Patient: sex M, age 77
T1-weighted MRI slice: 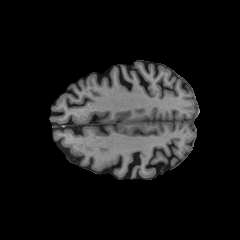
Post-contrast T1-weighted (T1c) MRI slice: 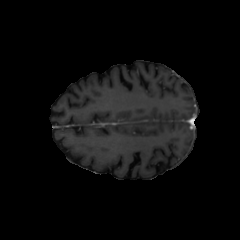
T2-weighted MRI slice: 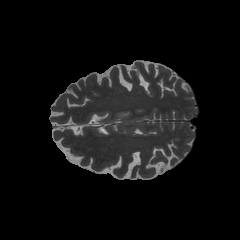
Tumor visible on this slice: no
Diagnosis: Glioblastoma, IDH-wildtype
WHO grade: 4